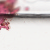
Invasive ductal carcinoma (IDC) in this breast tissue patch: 0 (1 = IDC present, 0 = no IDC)